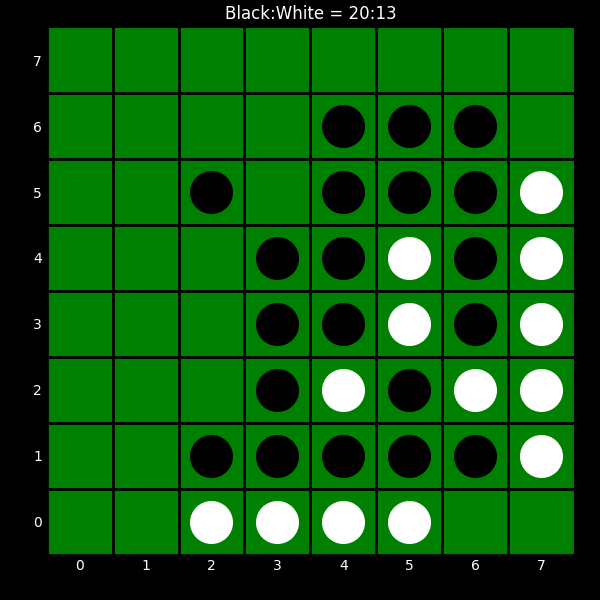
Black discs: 20
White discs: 13